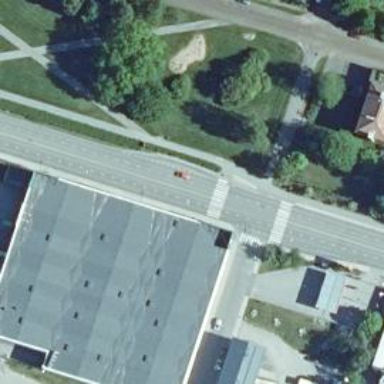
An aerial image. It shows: Uncontrolled crossing on the road.